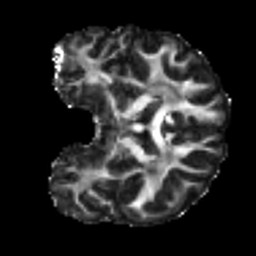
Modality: FA
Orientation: coronal
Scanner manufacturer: siemens
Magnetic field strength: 3 T
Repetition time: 4 s
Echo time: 0.0594 s